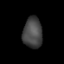
Tissue: lung
Cell type: Epithelial cells
Senescence score: 0.1953
Nuclear area (px): 579
Mean DAPI intensity: 70.42